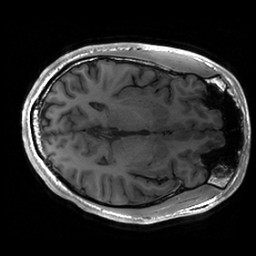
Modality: T1w
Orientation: axial
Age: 20
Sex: male